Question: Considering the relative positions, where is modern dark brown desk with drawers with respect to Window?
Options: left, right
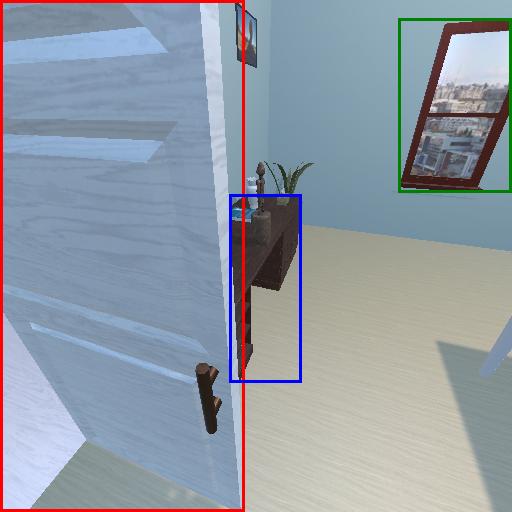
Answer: left